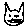
Label: cat